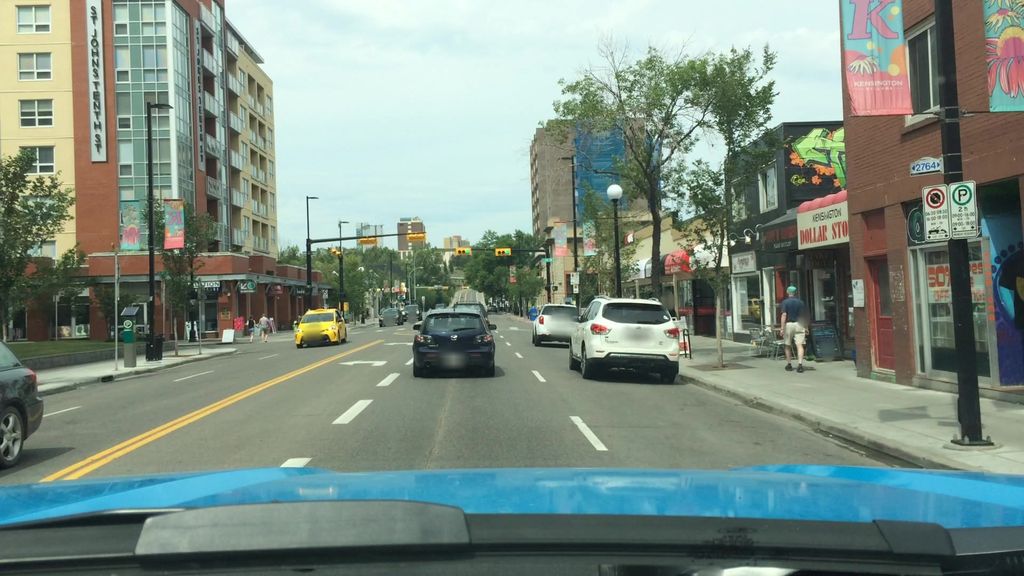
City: calgary